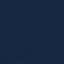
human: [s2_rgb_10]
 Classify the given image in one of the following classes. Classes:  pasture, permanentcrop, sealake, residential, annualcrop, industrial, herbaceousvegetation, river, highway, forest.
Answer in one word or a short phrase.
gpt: SeaLake